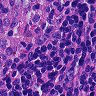
Metastatic tissue present: no